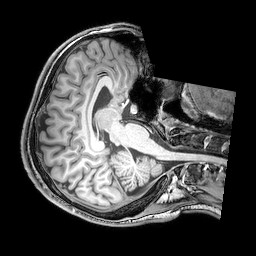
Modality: T1w
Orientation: axial